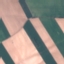
Land use / land cover: AnnualCrop